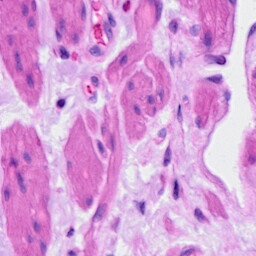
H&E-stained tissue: Ovarian